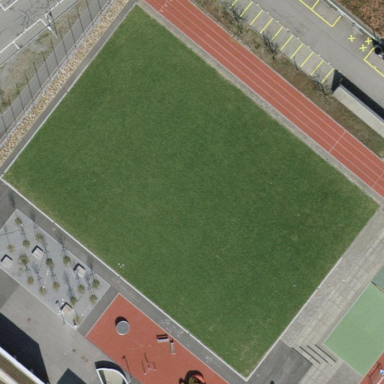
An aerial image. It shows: Grass pitch used for soccer.